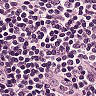
Metastatic tissue present: no